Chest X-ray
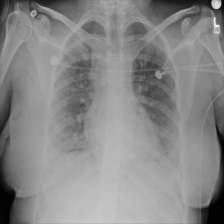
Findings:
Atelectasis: negative
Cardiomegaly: negative
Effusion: negative
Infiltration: negative
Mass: negative
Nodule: negative
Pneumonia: negative
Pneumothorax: negative
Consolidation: negative
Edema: positive
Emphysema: negative
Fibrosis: negative
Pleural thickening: negative
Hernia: negative